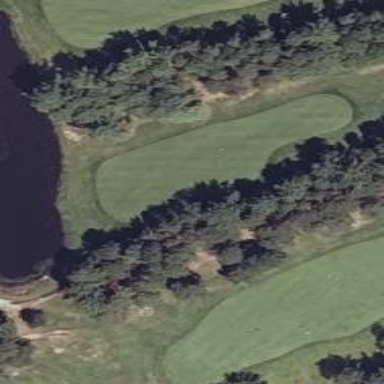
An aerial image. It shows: Golf hole.